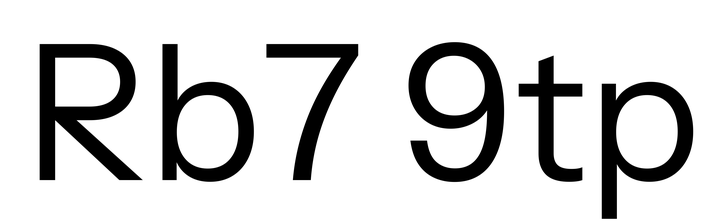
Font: InstrumentSans_Regular